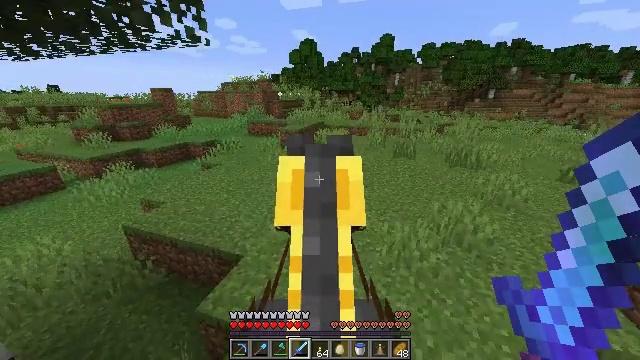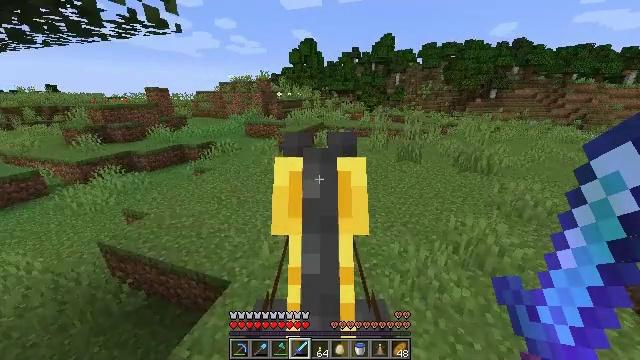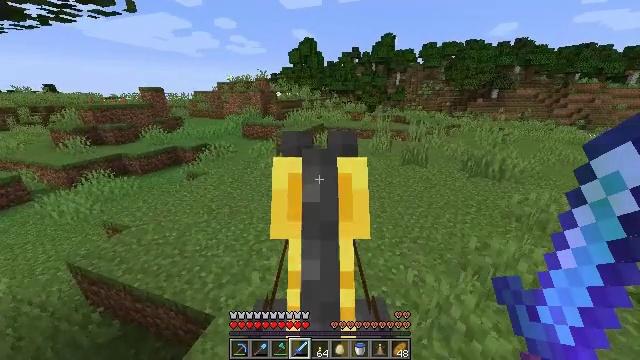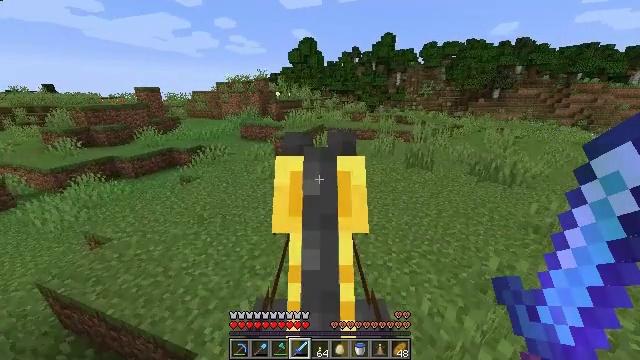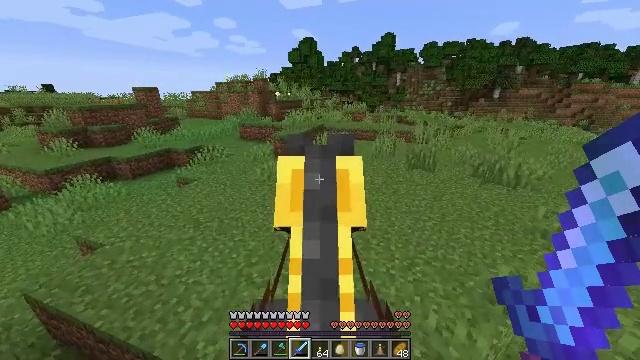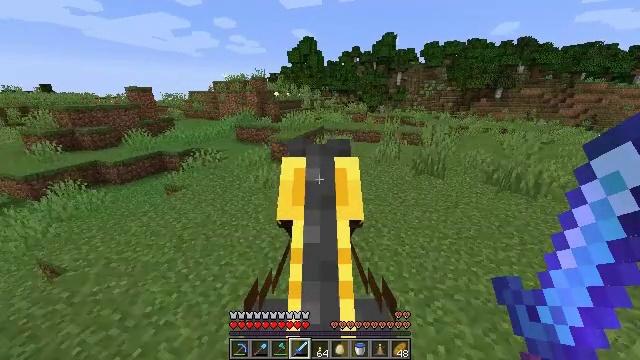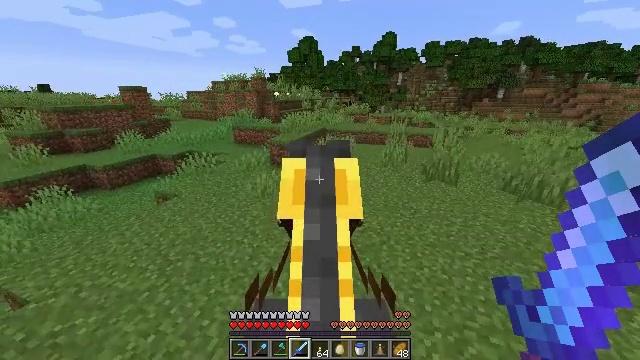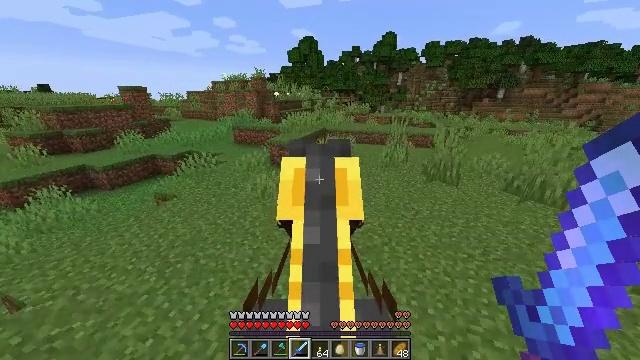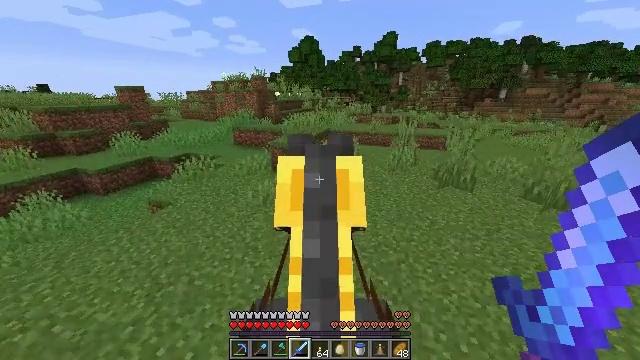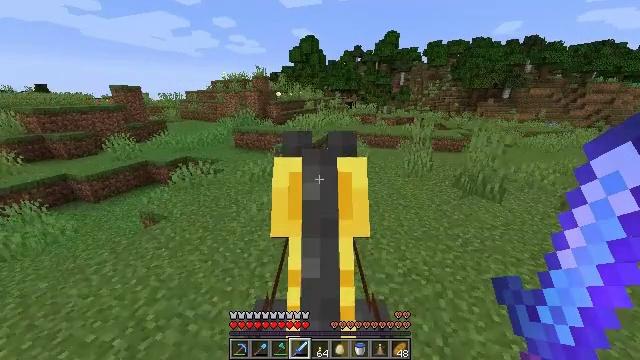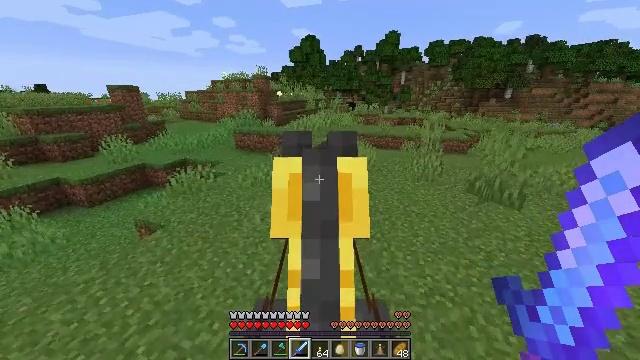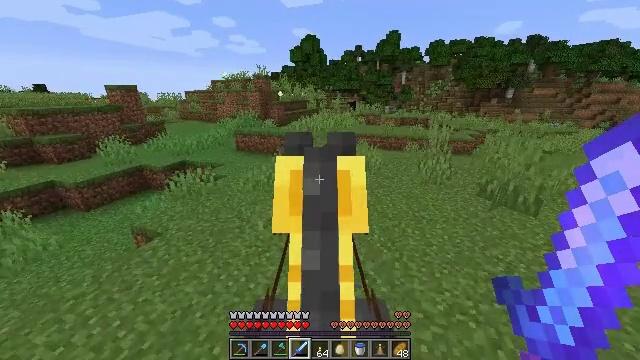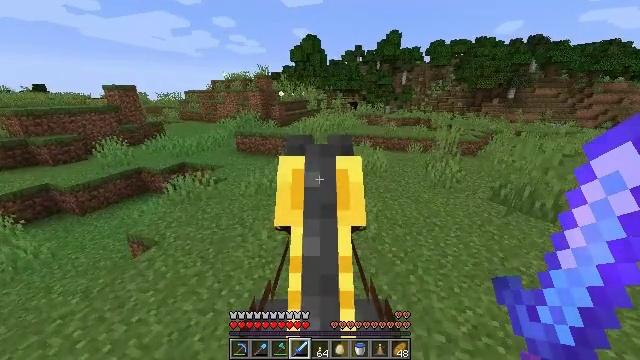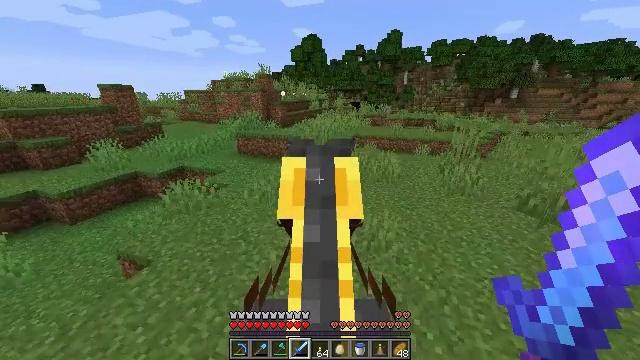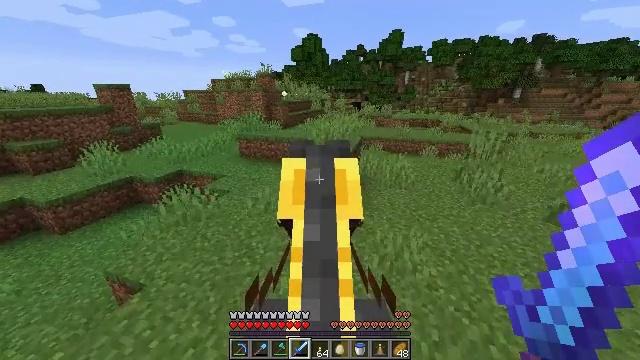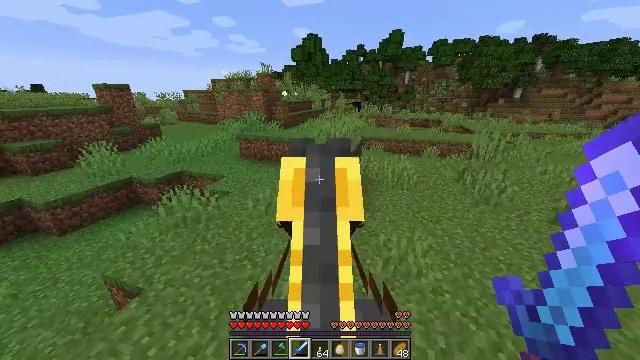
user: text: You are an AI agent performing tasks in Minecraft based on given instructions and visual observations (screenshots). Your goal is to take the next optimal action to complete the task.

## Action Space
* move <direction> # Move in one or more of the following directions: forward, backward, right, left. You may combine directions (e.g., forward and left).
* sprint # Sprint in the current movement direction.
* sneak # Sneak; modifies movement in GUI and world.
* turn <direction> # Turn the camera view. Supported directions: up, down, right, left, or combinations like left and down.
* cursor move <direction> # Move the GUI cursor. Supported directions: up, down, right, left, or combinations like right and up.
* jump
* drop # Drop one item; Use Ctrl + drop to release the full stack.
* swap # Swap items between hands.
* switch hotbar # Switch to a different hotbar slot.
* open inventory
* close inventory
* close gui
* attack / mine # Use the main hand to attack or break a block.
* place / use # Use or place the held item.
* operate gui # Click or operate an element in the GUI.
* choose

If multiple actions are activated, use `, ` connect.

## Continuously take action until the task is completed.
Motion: motion action
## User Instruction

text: Dig up the sandstone.
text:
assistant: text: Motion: move forward, sprint
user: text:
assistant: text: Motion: move forward, sprint
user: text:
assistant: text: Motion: move forward, sprint
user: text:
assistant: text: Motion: move forward, sprint
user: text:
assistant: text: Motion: move forward and move left, sprint
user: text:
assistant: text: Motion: move forward and move left, sprint
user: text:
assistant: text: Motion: move forward and move left, sprint
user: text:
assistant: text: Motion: move forward and move left, sprint
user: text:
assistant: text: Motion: move forward and move left, sprint
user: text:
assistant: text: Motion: move forward and move left, sprint
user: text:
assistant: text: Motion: move forward and move left, sprint
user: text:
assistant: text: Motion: move forward and move left, sprint
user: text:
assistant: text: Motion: move forward and move left, sprint
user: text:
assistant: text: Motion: move forward and move left, sprint
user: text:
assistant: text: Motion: move forward and move left, sprint
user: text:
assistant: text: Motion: move forward and move left, sprint
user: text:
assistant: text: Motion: move forward and move left, sprint
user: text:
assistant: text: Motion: move forward and move left, sprint
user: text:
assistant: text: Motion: move forward and move left, sprint
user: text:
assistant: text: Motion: move forward and move left, sprint
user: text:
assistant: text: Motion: move forward and move left, sprint
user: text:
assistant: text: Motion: move forward and move left, sprint
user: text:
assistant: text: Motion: move forward and move left, sprint
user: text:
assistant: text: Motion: move forward and move left, sprint
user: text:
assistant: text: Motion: move forward and move left, sprint
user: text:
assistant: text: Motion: move forward and move left, sprint
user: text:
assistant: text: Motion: move forward and move left, sprint
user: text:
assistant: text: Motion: move forward and move left, sprint
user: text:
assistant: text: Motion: move forward and move left, sprint
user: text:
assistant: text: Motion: move forward and move left, sprint